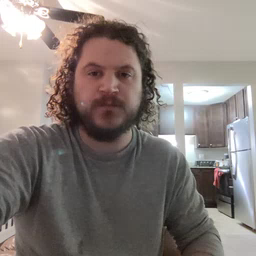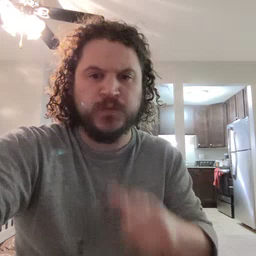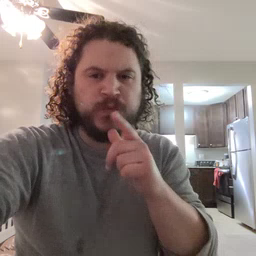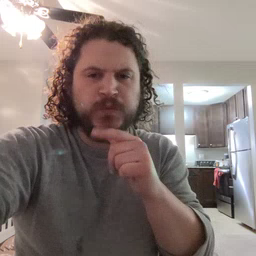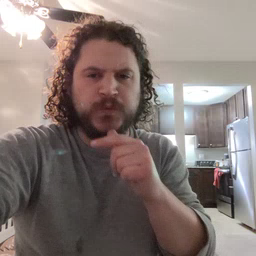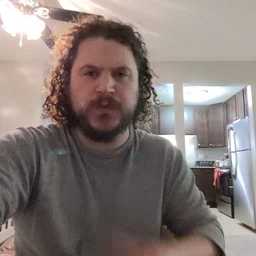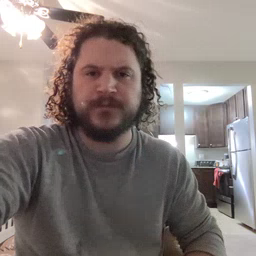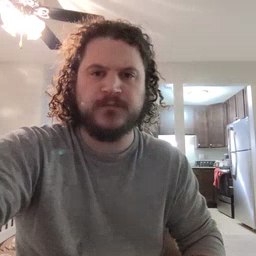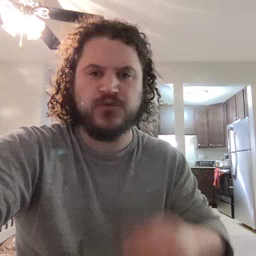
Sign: who